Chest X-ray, AP view. Patient: 28 years old, sex M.
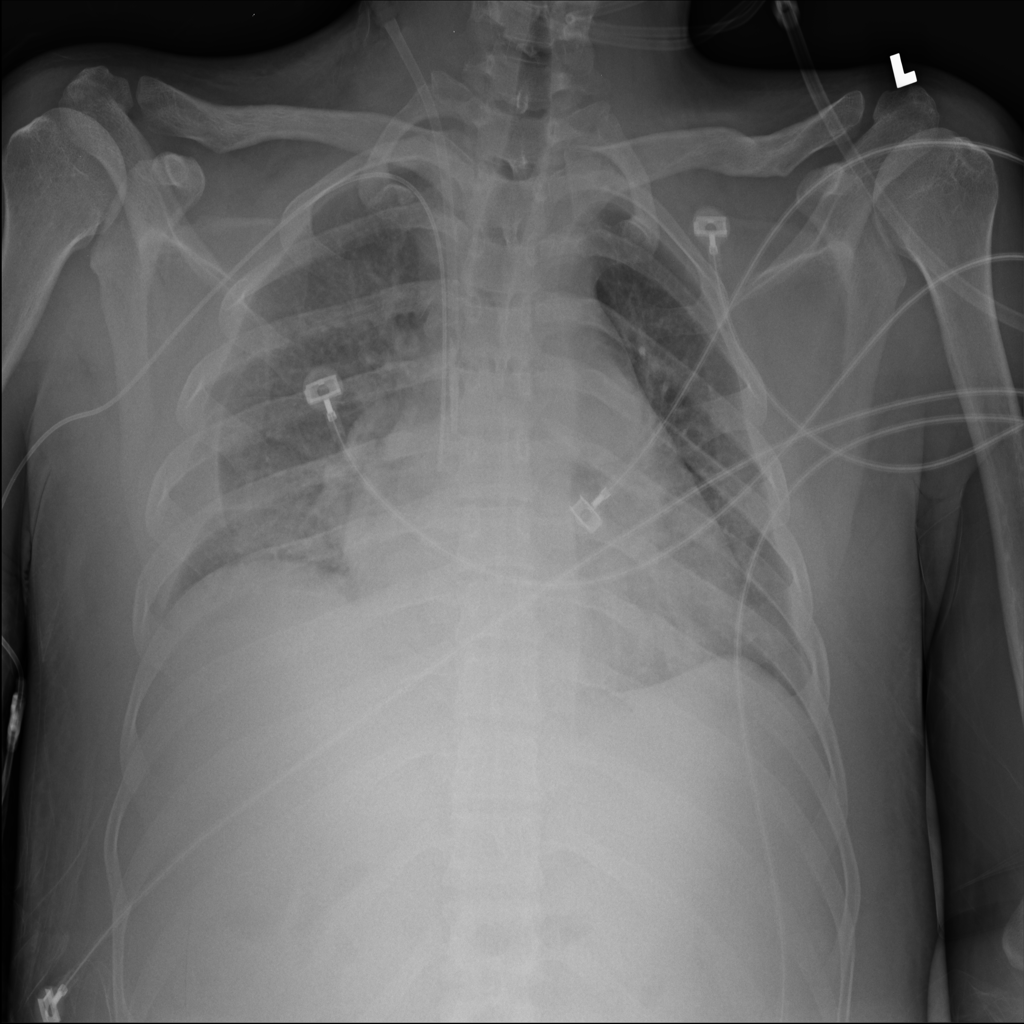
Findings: Effusion